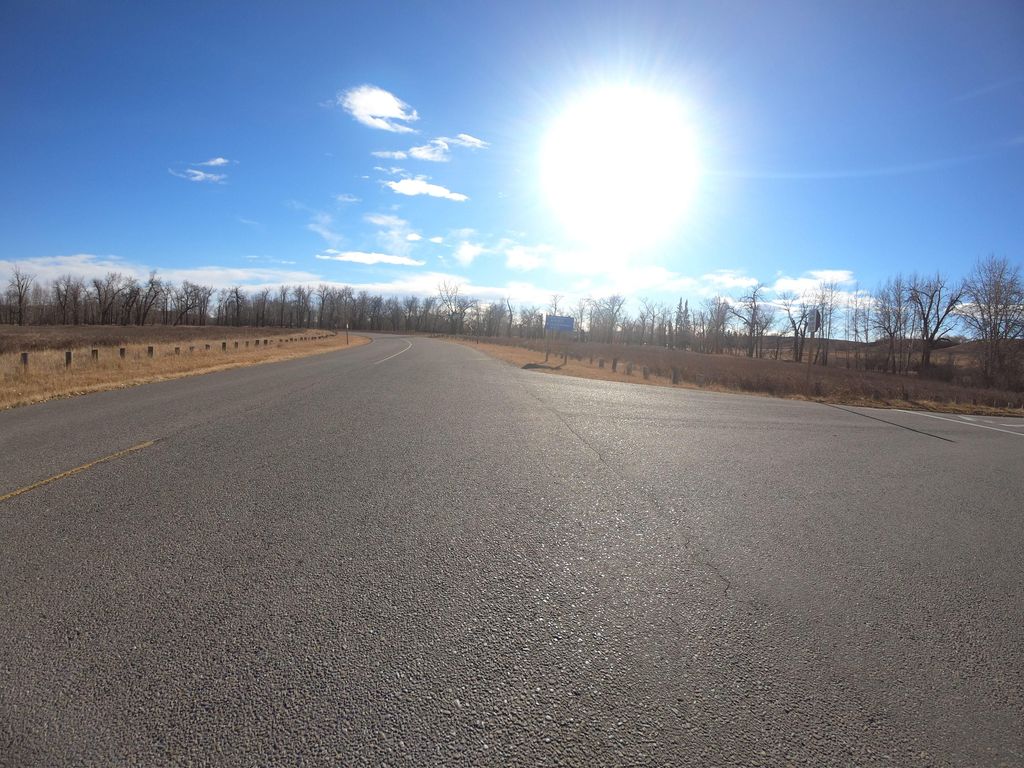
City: calgary